Question: I've found a very strange behavior in 'UNIONed select' statements with same values.
tried to find something on the web for whats happening, but didn't know how to phrase the search for this issue, it needs explanation, and it is as follows:
Test 1:
'''
SELECT
ID, SUM(AMT) AS AMT
FROM
(
SELECT 1 AS ID, 100 AS AMT FROM DUAL UNION
SELECT 1 AS ID, 100 AS AMT FROM DUAL UNION
SELECT 1 AS ID, 100 AS AMT FROM DUAL UNION
SELECT 1 AS ID, 100 AS AMT FROM DUAL
)
GROUP BY ID;
'''
Test 2:
'''
SELECT 1 AS ID, 100 AS AMT FROM DUAL UNION
SELECT 1 AS ID, 100 AS AMT FROM DUAL UNION
SELECT 1 AS ID, 100 AS AMT FROM DUAL UNION
SELECT 1 AS ID, 100 AS AMT FROM DUAL;
'''
All these select statements are giving the same result:

So, supposing I'm writing a dynamic code to be generated and executed at run time in one of my apps, and it happens that the code turned up to be as above! how to make this select statement work ?
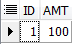
Answer: Please try below one
'''
SELECT 1 AS ID, 100 AS AMT FROM DUAL UNION all
SELECT 1 AS ID, 100 AS AMT FROM DUAL UNION all
SELECT 1 AS ID, 100 AS AMT FROM DUAL UNION all
SELECT 1 AS ID, 100 AS AMT FROM DUAL;
'''